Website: home-depot
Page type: delivery-shipping
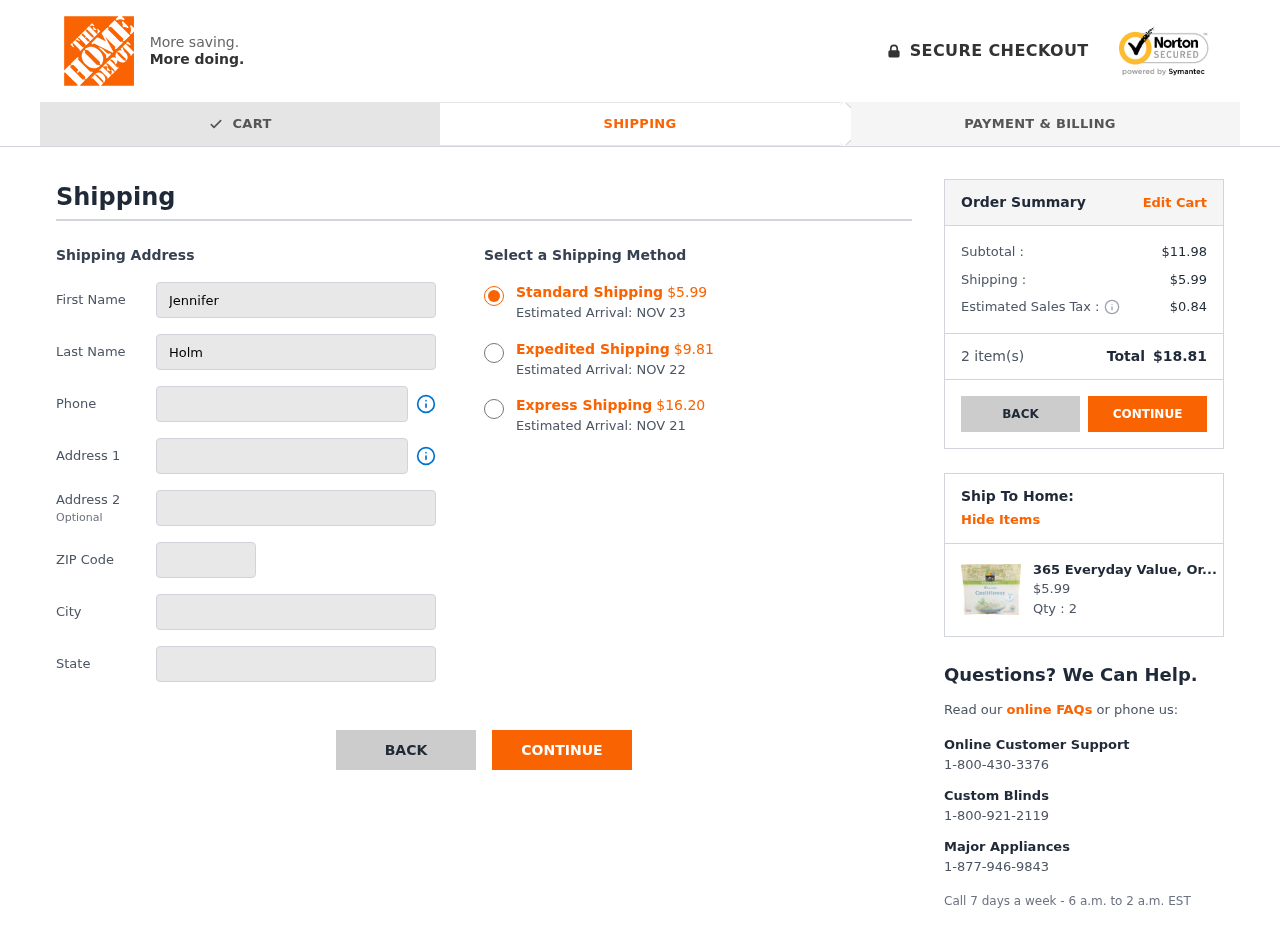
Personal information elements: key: PII_CITY
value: Michaelville
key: PII_FIRSTNAME
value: Jennifer
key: PII_LASTNAME
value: Holmes
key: PII_PHONE
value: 6323946761
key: PII_POSTCODE
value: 56437
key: PII_STATE
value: Hawaii
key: PII_STREET
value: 48484 Amber Plaza
Product elements: key: PRODUCT1_NAME
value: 365 Everyday Value, Organic Riced Cauliflower, 12 oz (Frozen)
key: PRODUCT1_PRICE
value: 5.99
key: PRODUCT1_QUANTITY
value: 2
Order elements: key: ORDER_SHIPPING_COST_STANDARD
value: $5.99
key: ORDER_DELIVERY_DATE
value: NOV 23
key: ORDER_SHIPPING_COST_EXPEDITED
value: $9.81
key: ORDER_DELIVERY_DATE_EXPEDITED
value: NOV 22
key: ORDER_SHIPPING_COST_EXPRESS
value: $16.20
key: ORDER_DELIVERY_DATE_EXPRESS
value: NOV 21
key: ORDER_SUBTOTAL
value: $11.98
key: ORDER_SHIPPING_COST
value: $5.99
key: ORDER_TAX
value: $0.84
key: ORDER_NUM_ITEMS
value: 2
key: ORDER_TOTAL
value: $18.81